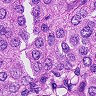
Metastatic tissue present: yes